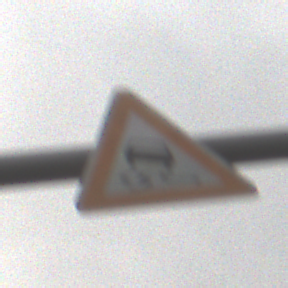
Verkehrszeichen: SchleuderOderRutschgefahr
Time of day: MorningAfternoon
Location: Outdoor (Nature)
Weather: Overcast
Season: NotSpecified
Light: Natural